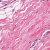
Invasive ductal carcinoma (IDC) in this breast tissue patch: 0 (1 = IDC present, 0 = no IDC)